九年级 · 画法几何学
(12 分) 如图 1, 在正方形 $A B C D$ 中, 点 $P$ 在 $C D$ 上, 分别过点 $C 、 D$ 作 $C E \perp B P 、 D F \perp B P$ 于点 $E 、 G$, 联结 $A G 、 C G$, 过点 $C$ 作 $C F \perp D G$ 于点 $F$.

图1

图2

(1)求证: 四边形 $C E G F$ 是正方形;

(2)求 $\frac{A G}{B E}$ 的值;

(3)如图 2, 若 $A B=4, A G$ 经过 $C D$ 的中点 $K$, 求 $C P$ 的长.


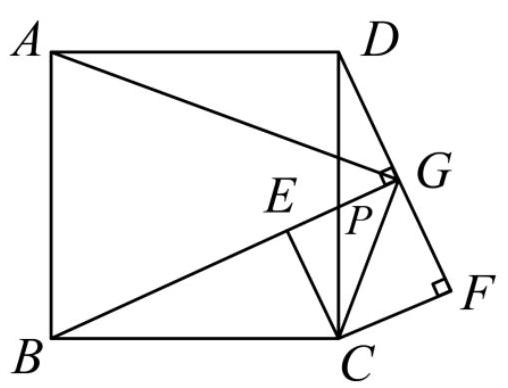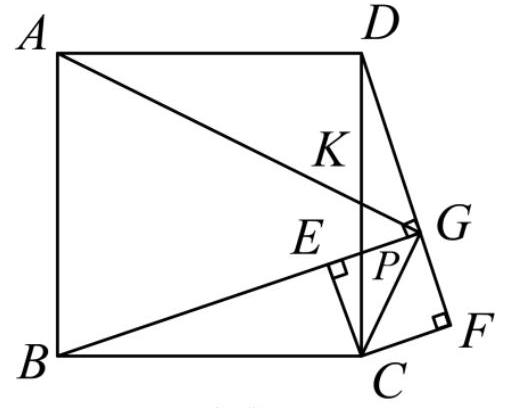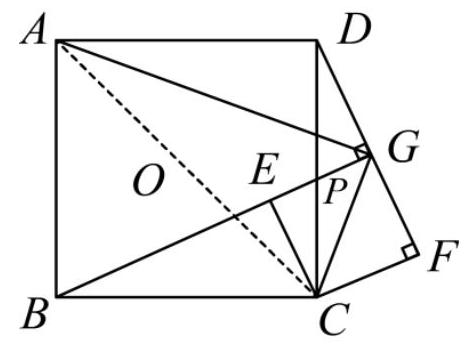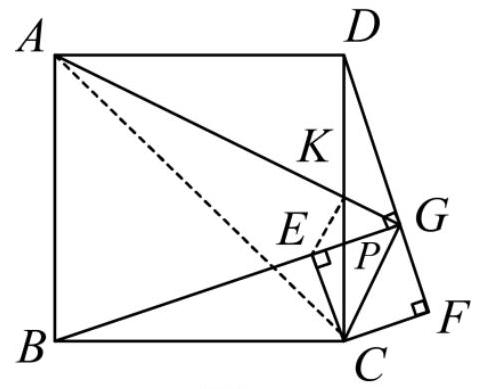
答案:  (1)见解析;

(2) $\sqrt{2}$;

(3) $\frac{4}{3}$.

解析: (1) 先证明四边形 $C E G F$ 是矩形, 再证明 $\triangle B C E \cong \triangle D C F$, 则 $C E=C F$, 即可证明四边形 $C E G F$ 是正方形;

(2) 连接 $A C$ 交 $B G$ 于点 $O$, 证明 $\triangle A B O \sim \triangle G C O$. 则 $\frac{A O}{O B}=\frac{G O}{C O}$. 又由 $\angle A O G=\angle B O C$ 得到 $\triangle A G O \sim \triangle B C O$. 再证明 $\triangle A C G \sim \triangle B C E$. 即可得到 $\frac{A G}{B E}=\frac{C G}{C E}=\sqrt{2}$;

(3) 证明 $\triangle A D K \sim \triangle C G K$, 则 $\frac{C G}{G K}=\frac{A D}{D K}=2$. 设 $G K=m$, 则 $C G=2 m$, 在 Rt $\triangle C E G$ 中, 由勾股定理得 $E G=\sqrt{2} m$, 则 $\frac{E G}{G K}=\frac{C G}{E G}=\sqrt{2}$, 证明 $\triangle C G E \sim \triangle E G K$, 进一步得到 $\triangle E G K$ 是等腰直角三角形, $E K=G K=\frac{\sqrt{2}}{2} E G=m$, 由 $E K / / C G$ 得到 $\frac{K P}{P C}=\frac{E K}{C G}=\frac{1}{2}$, 即可得到答案.

【详解】(1) 证明 $\because C E \perp B P, D F \perp B P, C F \perp D G$,

$\therefore$ 四边形 $C E G F$ 是矩形.

在正方形 $A B C D$ 中,

$\therefore B C \perp C D, B C=C D$.

$\because D G \perp B G$,

$\therefore \angle C B P+\angle C P B=\angle P D G+\angle D P G=90^{\circ}$,

$\because \angle C P B=\angle D P G$,

$\therefore \angle C B P=\angle P D G$.

$\because \angle C E B=\angle C F D=90^{\circ}$,

$\therefore \triangle B C E \cong \triangle D C F$.

$\therefore C E=C F$.

$\therefore$ 四边形 $C E G F$ 是正方形.

(2) 连接 $A C$ 交 $B G$ 于点 $O$, 由 (1) 可得 $\angle B A C=\angle B G C=45^{\circ}$.

图1

又 $\angle A O B=\angle G O C$,

$\therefore \triangle A B O \sim \triangle G C O$.

$\therefore \frac{A O}{O B}=\frac{G O}{C O}$.

又 $\angle A O G=\angle B O C$,

$\therefore \triangle A G O \sim \triangle B C O$.

$\therefore \angle C A G=\angle C B E, \angle A G O=\angle A C B=45^{\circ}$, .

$\therefore \angle A G C=\angle B E C=90^{\circ}$

$\therefore \triangle A C G \sim \triangle B C E$.

$\therefore \frac{A G}{B E}=\frac{C G}{C E}=\sqrt{2}$;

(3) 连接 $E K$.

图2

由题意得 $A D=2 D K$, 则 $D K=2$.

由（2）可知, $\angle A G C=90^{\circ}$,

$\because \angle A D K=\angle K G C=90^{\circ}, \angle A K D=\angle C K G$,

$\therefore \triangle A D K \sim \triangle C G K$.

所以 $\frac{C G}{G K}=\frac{A D}{D K}=2$.

设 $G K=m$, 则 $C G=2 m$, 在 Rt $\triangle C E G$ 中, 由勾股定理得 $E G=\sqrt{2} m$,

则 $\frac{E G}{G K}=\frac{C G}{E G}=\sqrt{2}$,

又 $\angle E G K=\angle C G E=45^{\circ}$ ，

$\therefore \triangle C G E \sim \triangle E G K$,

则 $\angle E K G=\angle C E G=90^{\circ}$,

$\therefore \triangle E G K$ 是等腰直角三角形,

$\therefore E K=G K=\frac{\sqrt{2}}{2} E G=m$,

$\because \angle A G C=90^{\circ}$,

$\therefore E K / / C G$,

$\therefore \frac{K P}{P C}=\frac{E K}{C G}=\frac{1}{2}$.

所以 $C P=\frac{2}{3} C K=\frac{4}{3}$.

【点睛】此题考查了相似三角形的判定和性质、正方形的性质和判定、勾股定理、等腰直角三角形的判定和性质、平行线分线段成比例等知识, 熟练掌握相似三角形的判定和性质是解题的关键.